Interaction volume radius: 5 \u00c5
Interaction volume height: 20 \u00c5
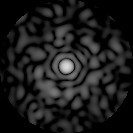
Disorder parameter: 0.8493